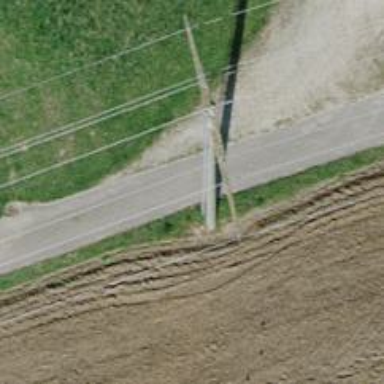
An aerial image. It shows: Power line is depicted.